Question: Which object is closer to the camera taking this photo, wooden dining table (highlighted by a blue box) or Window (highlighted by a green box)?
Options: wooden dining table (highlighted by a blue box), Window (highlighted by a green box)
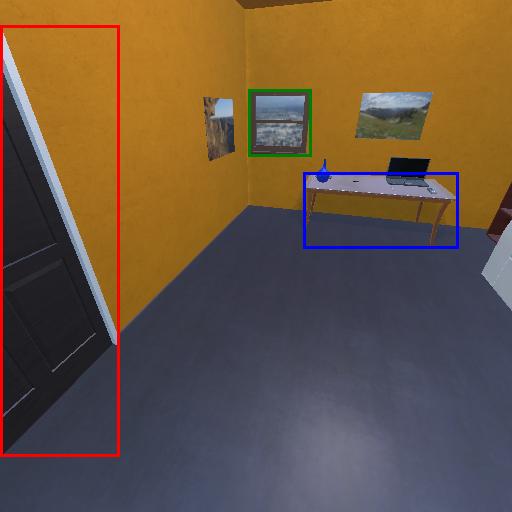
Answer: wooden dining table (highlighted by a blue box)